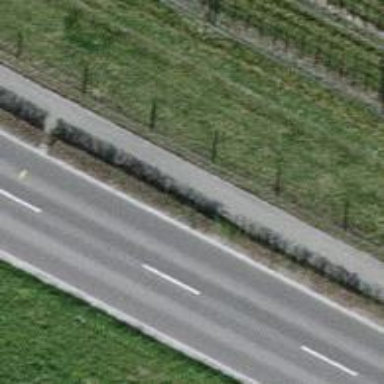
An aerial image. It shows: Hedge acting as barrier.